Question: I'm generating an Excel sheet that get's emailed to a certain address. It works perfectly on localhost (saves perfectly, can't test the mailing as I have no local mailserver running). When I host it, I run into some problems.
I've narrowed it down to this line:
'''
$this->PhpExcel->saveToDisk($path);
'''
'$path' is a custom path that is set at runtime. When I run that, it saves the file to disk but it gives me this:

This is a function in a custom helper class. Below is the code for the function:
'''
public function saveToDisk($path) {
// set layout
$this->_View->layout = '';
// headers
header('Content-Type: application/vnd.openxmlformats-officedocument.spreadsheetml.sheet');
header('Content-Disposition: attachment;filename="'.$filename.'"');
header('Cache-Control: max-age=0');
// writer
$objWriter = PHPExcel_IOFactory::createWriter($this->xls, 'Excel2007');
ob_end_clean();
$objWriter->save($path);
// clear memory
$this->xls->disconnectWorksheets();
}
'''
But here is the catch. When I output it to browser, by changing '$objWriter->save($path);' to '$objWriter->save('php://output');' it gives me no error and exports the file perfectly.
I've googled the error and tried my best to find the solution, but to no avail. The amount of info available on this error is staggeringly scarce or outdated. Could someone please tell me what it is that I'm missing or doing wrong?
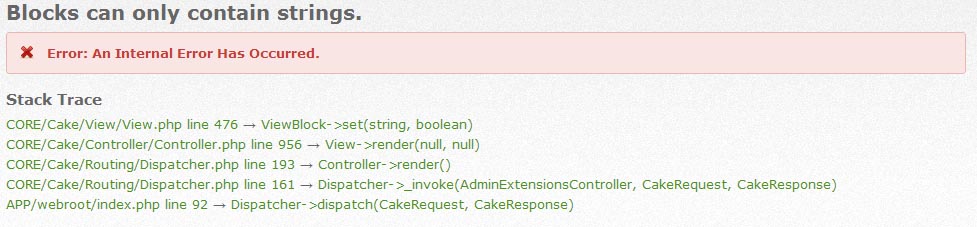
Answer: I fixed it by removing this line:
'''
ob_end_clean();
'''